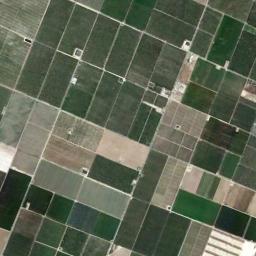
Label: rectangular_farmland